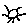
Label: sun